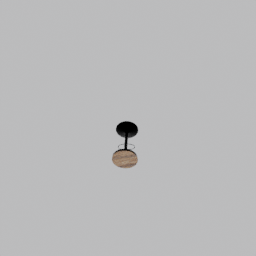
Label: furniture